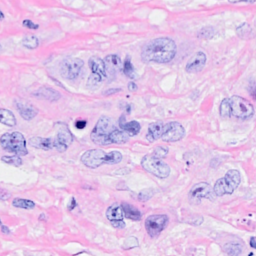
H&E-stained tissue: Breast